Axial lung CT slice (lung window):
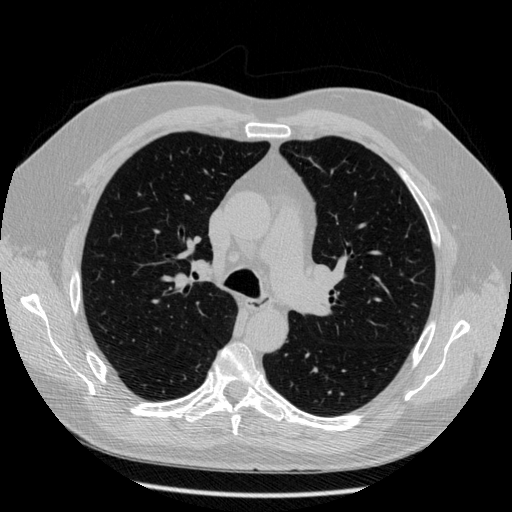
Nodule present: no